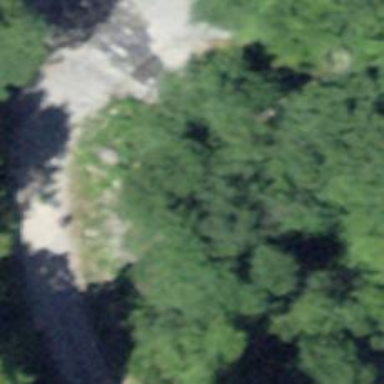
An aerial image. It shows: Culvert tunnel.